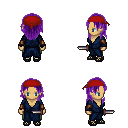
a pixel art fantasy rpg character, female body template, human, tanned skin, blue robe, teal pants, purple long hairstyle, red bandana, leather bracers, ghillies, dagger, four views (front, back, left, right), 2x2 character sprite sheet, small pixel art, hard edges, no anti-aliasing